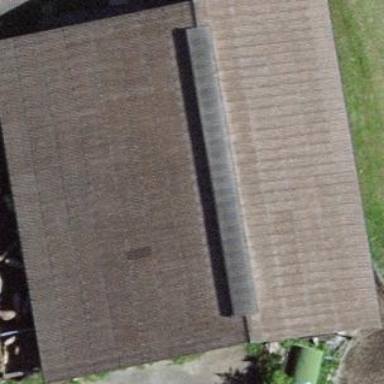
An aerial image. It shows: Rural barn.